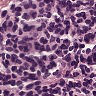
Metastatic tissue present: no